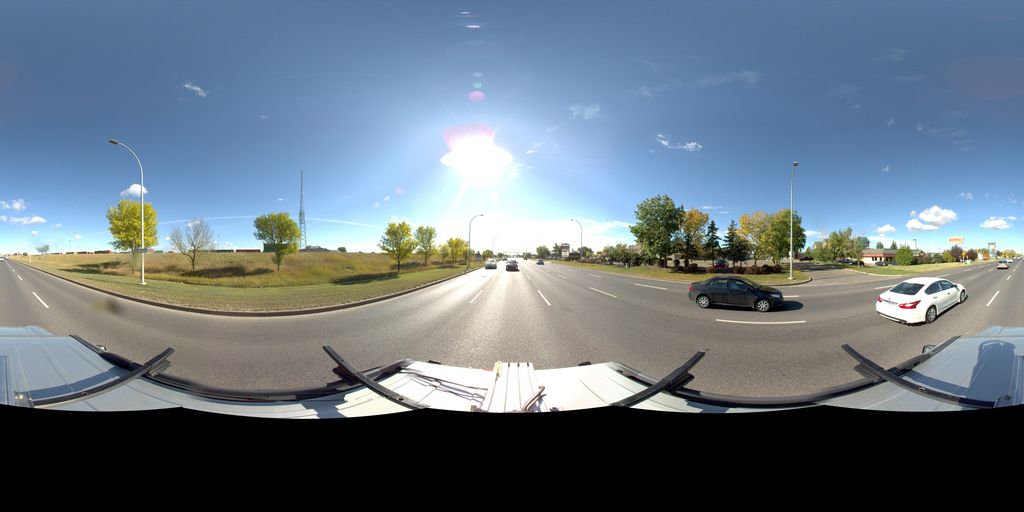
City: edmonton